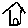
Label: house